Question: I work on a e-commerce project and now designing basket page. I create 4 steppers for determine to quantity of products. I create labels for show cost of each products and one label for total cost.
'''
@IBOutlet weak var label1: UILabel!
@IBOutlet weak var label2: UILabel!
@IBOutlet weak var label3: UILabel!
@IBOutlet weak var label4: UILabel!
@IBOutlet weak var label5: UILabel!
@IBAction func GmS1(_ sender: GMStepper) {
label1.text = String(sender.value*1.5)
}
@IBAction func GmS2(_ sender: GMStepper) {
label2.text = String(sender.value*0.89)
}
@IBAction func GmS3(_ sender: GMStepper) {
label3.text = String(sender.value*26)
}
@IBAction func GmS4(_ sender: GMStepper) {
label4.text = String(sender.value*4)
}
'''
I don't want to use button but I struggling in addition total cost automatically. My codes are above. Are there anybody know : How can i addition 4 label in 1 label automatically(without any button).
- Label5 for total cost.- You can check photo for general idea.

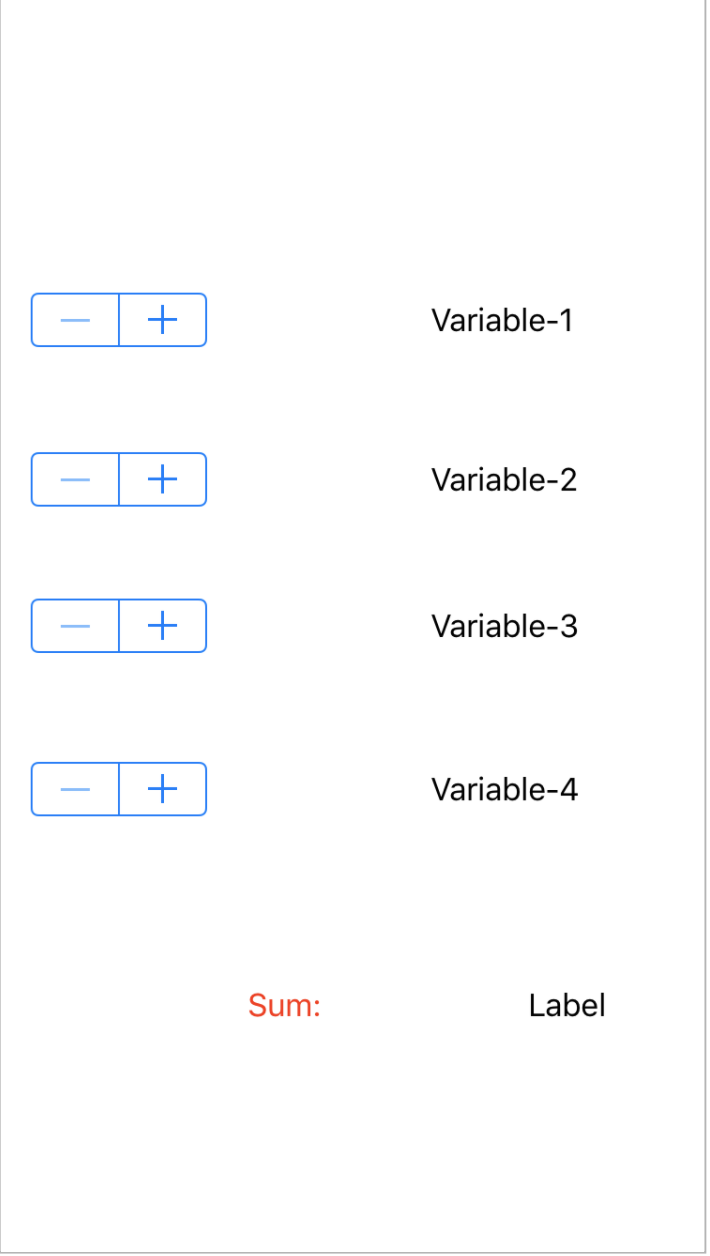
Answer: Continuing from your <URL>:
'''
@IBAction func gmstp1(_ sender: GMStepper) {
label1.text = String(sender.value * 1.5)
calculateSum()
}
@IBAction func gmstp2(_ sender: GMStepper) {
label2.text = String(sender.value * 0.89)
calculateSum()
}
@IBAction func gmstp3(_ sender: GMStepper) {
label3.text = String(sender.value * 26.0)
calculateSum()
}
@IBAction func gmstp4(_ sender: GMStepper) {
label4.text = String(sender.value * 4.0)
calculateSum()
}
'''
Where 'calculateSum' is a function defined like so:
'''
func calculateSum() {
if let text1 = label1.text, let value1 = Double(text1),
let text2 = label2.text, let value2 = Double(text2),
let text3 = label3.text, let value3 = Double(text3),
let text4 = label4.text, let value4 = Double(text4) {
let sum = value1 + value2 + value3 + value4
label6.text = String(sum)
}
}
'''
Or if you'd prefer a one-liner:
'''
func calculateSum() {
label5.text = String([label1, label2, label3, label4].reduce(0,{$0 + (Double($1.text ?? "0") ?? 0)}))
}
'''